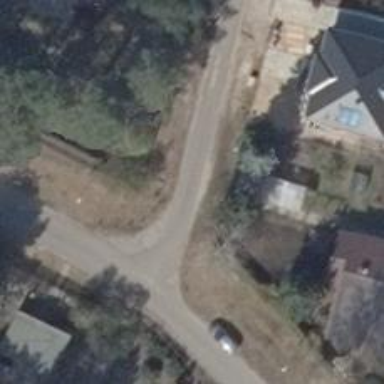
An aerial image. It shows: Smooth asphalt road in residential area.